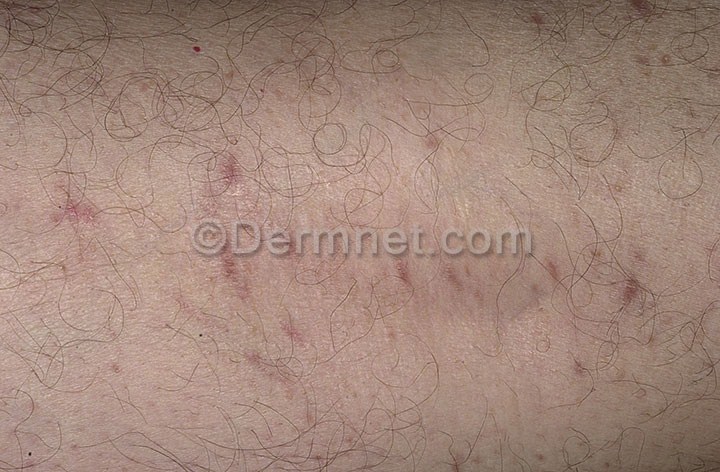
Disease: Nail Fungus and other Nail Disease